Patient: sex F, age 31
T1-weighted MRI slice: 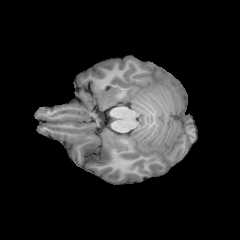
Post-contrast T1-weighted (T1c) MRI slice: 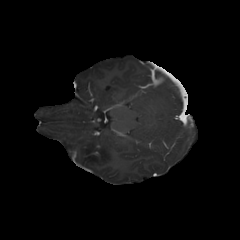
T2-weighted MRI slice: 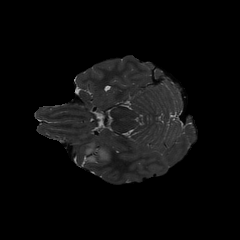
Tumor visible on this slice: yes
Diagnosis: Astrocytoma, IDH-mutant
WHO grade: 2